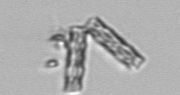
Label: Thalassionema